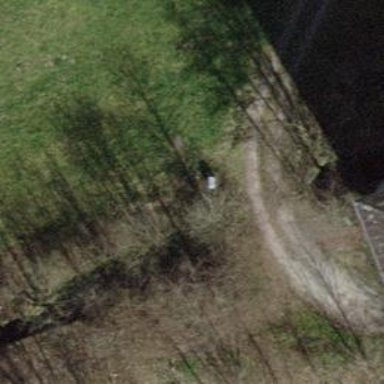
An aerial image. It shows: Culvert underpass for canal.